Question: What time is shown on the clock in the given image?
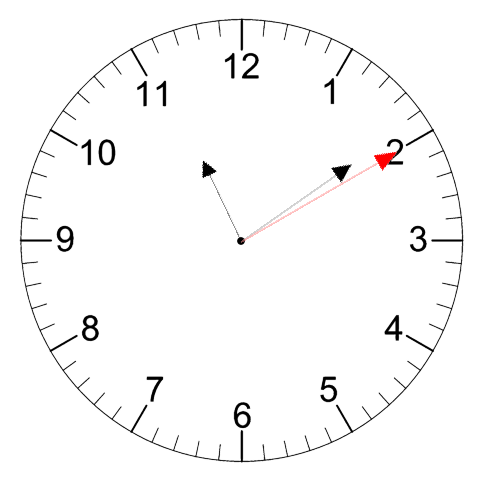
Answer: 11:09:10